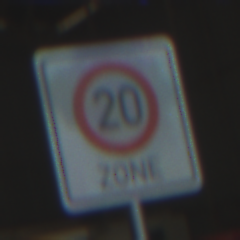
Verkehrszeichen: BeginnZone20
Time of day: Midday
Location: Indoor (Urban)
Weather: NotSpecified
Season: NotSpecified
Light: Natural